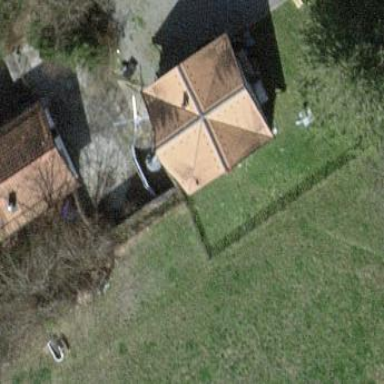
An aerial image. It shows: Building with hipped tile roof.